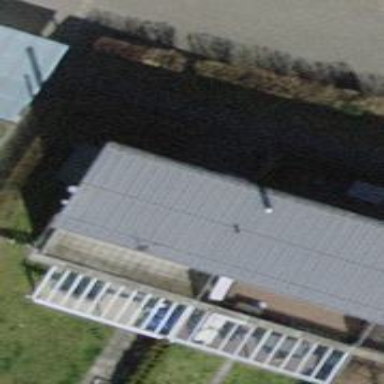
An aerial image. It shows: Building with flat roof.